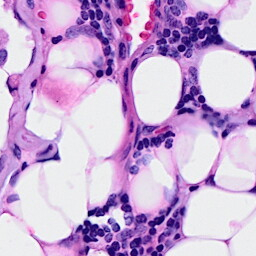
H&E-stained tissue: Breast